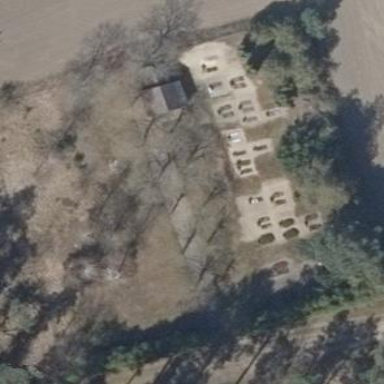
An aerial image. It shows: Cemetery.